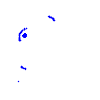
Particle: pion